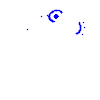
Particle: pion